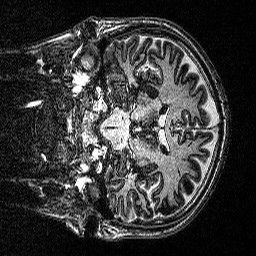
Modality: MP2RAGE
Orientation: coronal
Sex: male
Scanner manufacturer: siemens
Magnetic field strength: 3 T
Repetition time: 5 s
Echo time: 0.00292 s